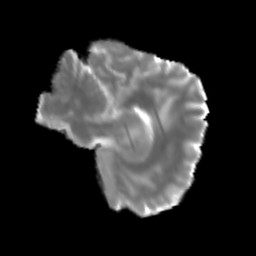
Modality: MD
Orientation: sagittal
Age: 25
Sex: female
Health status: healthy
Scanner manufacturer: siemens
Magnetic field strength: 3 T
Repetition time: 3.6 s
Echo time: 0.0964 s